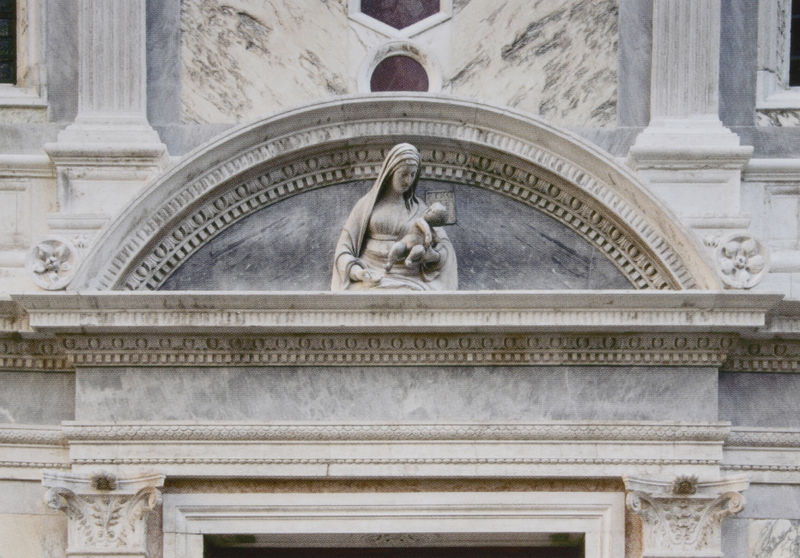
Titel: Madonna mit Kind
Künstler: Giovanni Giorgio (Pyrgoteles) Lascaris
Standort: Venedig
Institution: Santa Maria dei Miracoli
Schlagwörter: blau, kämpfer, mann, weiß, sitzen, ausschnitt, blume, blumen, fenster, frau, glas, grau, hell, holz, marmor, pfeiler, schmuck, schwarz, säulen, tür, blüten, gebäude, rosen, rot, schleier, tuch, muster, ornament, wand, architektur, arm, stein, kirche, figur, halbfigur, interieur, mantel, kind, klassizismus, mutter, renaissance, skulptur, statue, farbig, bogen, fassade, italien, giebel, farbe, lila, türe, baby, empore, pilaster, figuren, rundbogen, dekoration, kopftuch, detail, büste, ornamente, verzierung, bildhauerei, granit, plastik, abbild, tor, foto, eingang, schild, komposit, antike, torbogen, dom, form, plastisch, architrav, kapitelle, kathedrale, rom, kapitell, halbrund, segmentbogen, fries, portal, sims, öffnung, gesims, rosette, christus, jesus, pieta, ionisch, antik, kapelle, vatikan, kanneluren, basis, zierde, bänder, maria, korinthisch, madonna, mutter gottes, eierstab, verzierungen, christentum, bordeaux, rosetten, mamor, kapitel, gebälk, friese, lisenen, akanthus, arkanthus, tympanon, kriche, arkantus, jesuskind, tondi, supraporte, fensteröffnung, rundgiebel, arkantuslaub, maria mit kind, anitk, bogenfeld, madonna mit kind, christuskind, verkröpft, türsturz, verkröpfung, christkind, fassadendekoration, luca della robbia, luca della robvbia, neoantik, oiip, sedes sapienta, türoffnung, schleicher, s, saule